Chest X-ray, AP view. Patient: 25 years old, sex M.
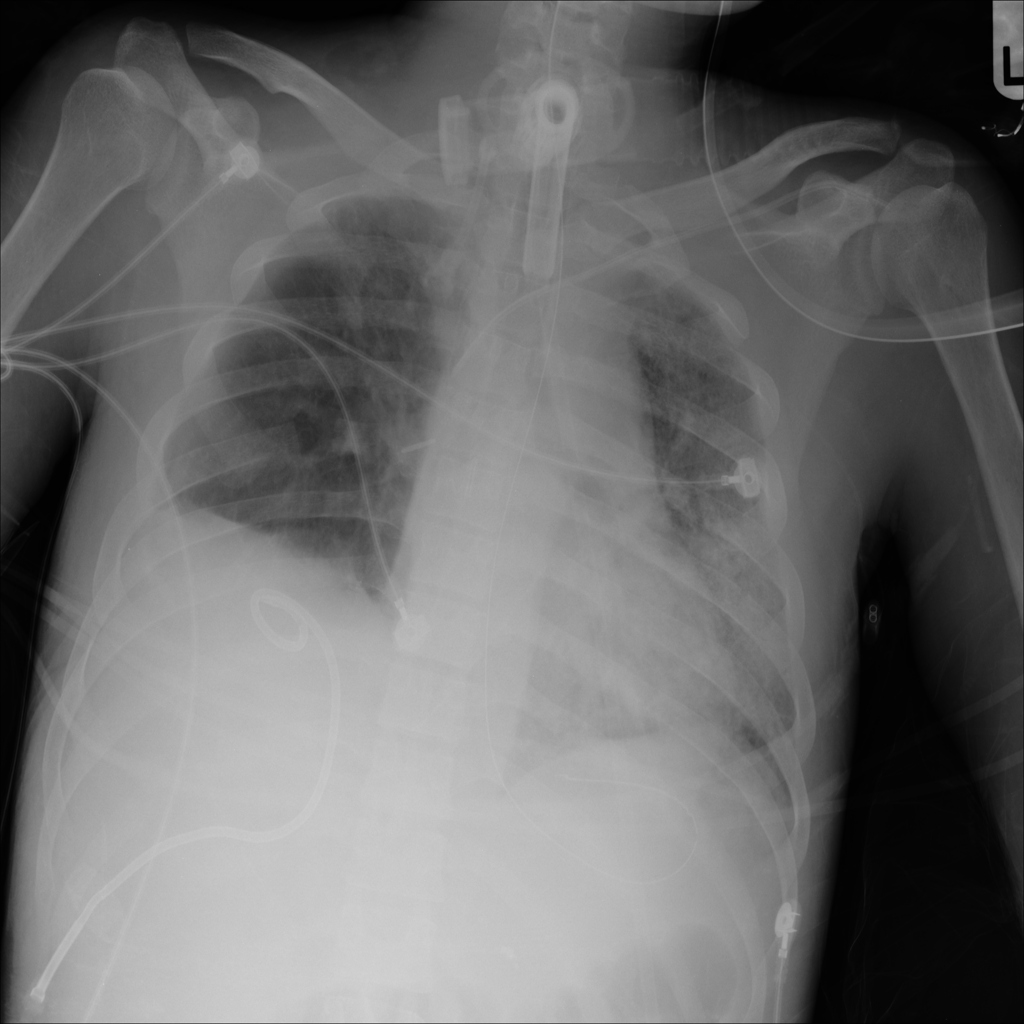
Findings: Edema